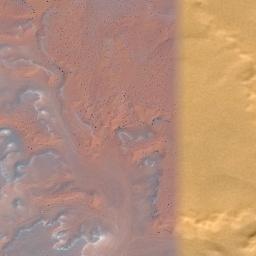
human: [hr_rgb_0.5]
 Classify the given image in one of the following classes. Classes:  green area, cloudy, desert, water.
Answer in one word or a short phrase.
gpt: desert